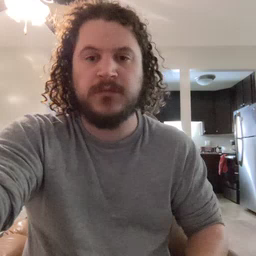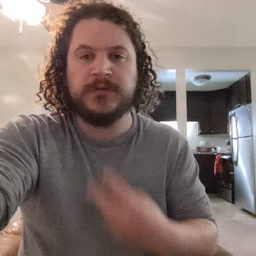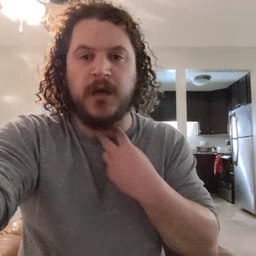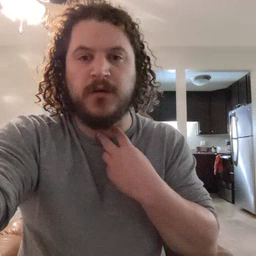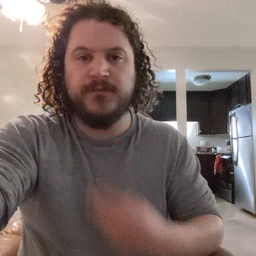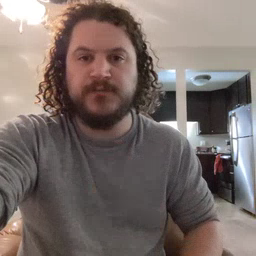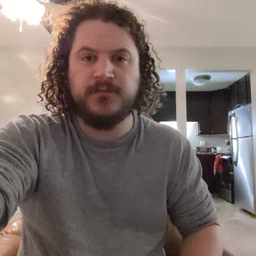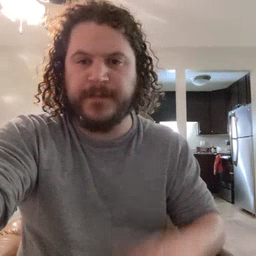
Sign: stuck